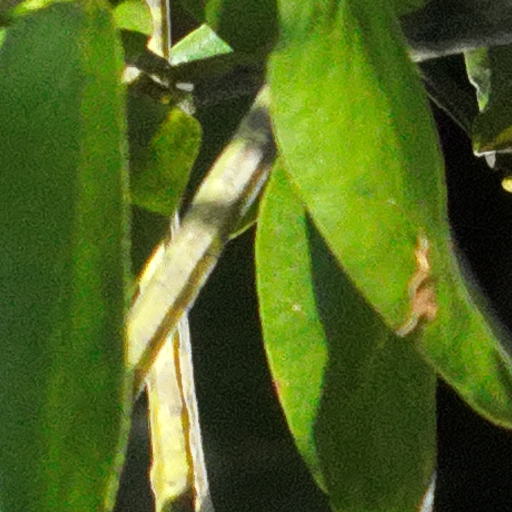
Species: Dipteryx oleifera
GBIF accepted scientific name: Dipteryx oleifera
Crown area (m\u00b2): 376.516